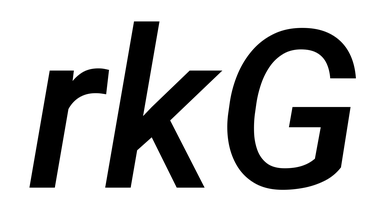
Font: Roboto-Italic_Medium_Italic